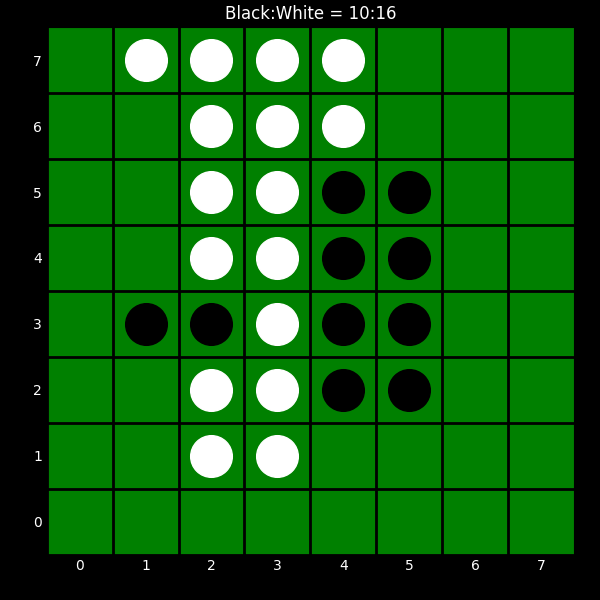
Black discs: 10
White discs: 16